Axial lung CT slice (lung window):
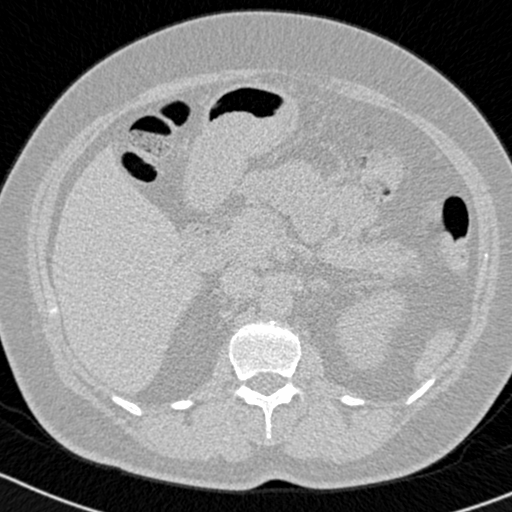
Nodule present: no